Interaction volume radius: 10 \u00c5
Interaction volume height: 10 \u00c5
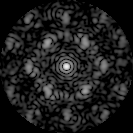
Disorder parameter: 0.5938